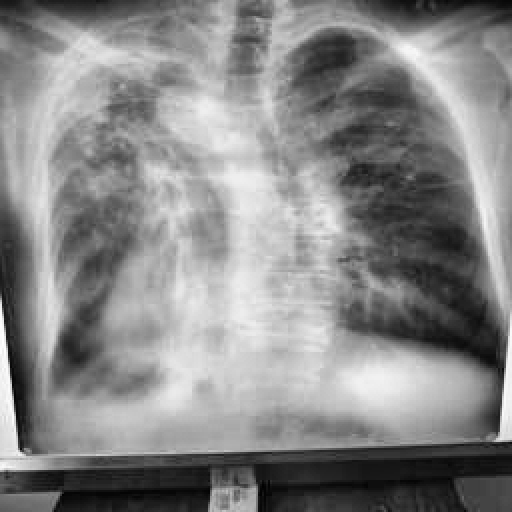
Finding: TUBERCULOSIS